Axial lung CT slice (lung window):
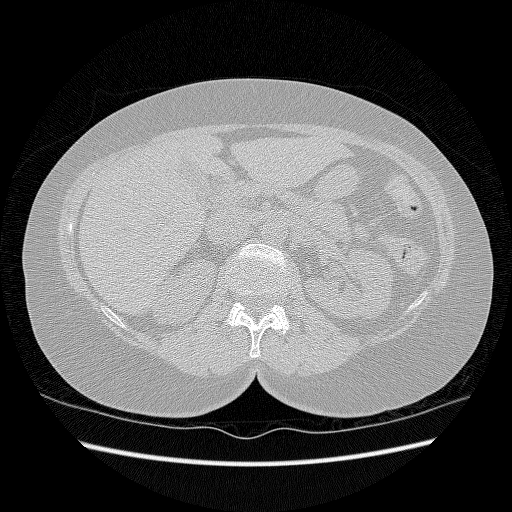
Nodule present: no